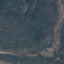
Land use / land cover class: HerbaceousVegetation